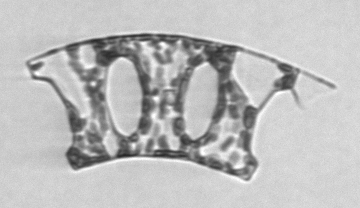
Label: Eucampia